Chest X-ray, PA view. Patient: 32 years old, sex M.
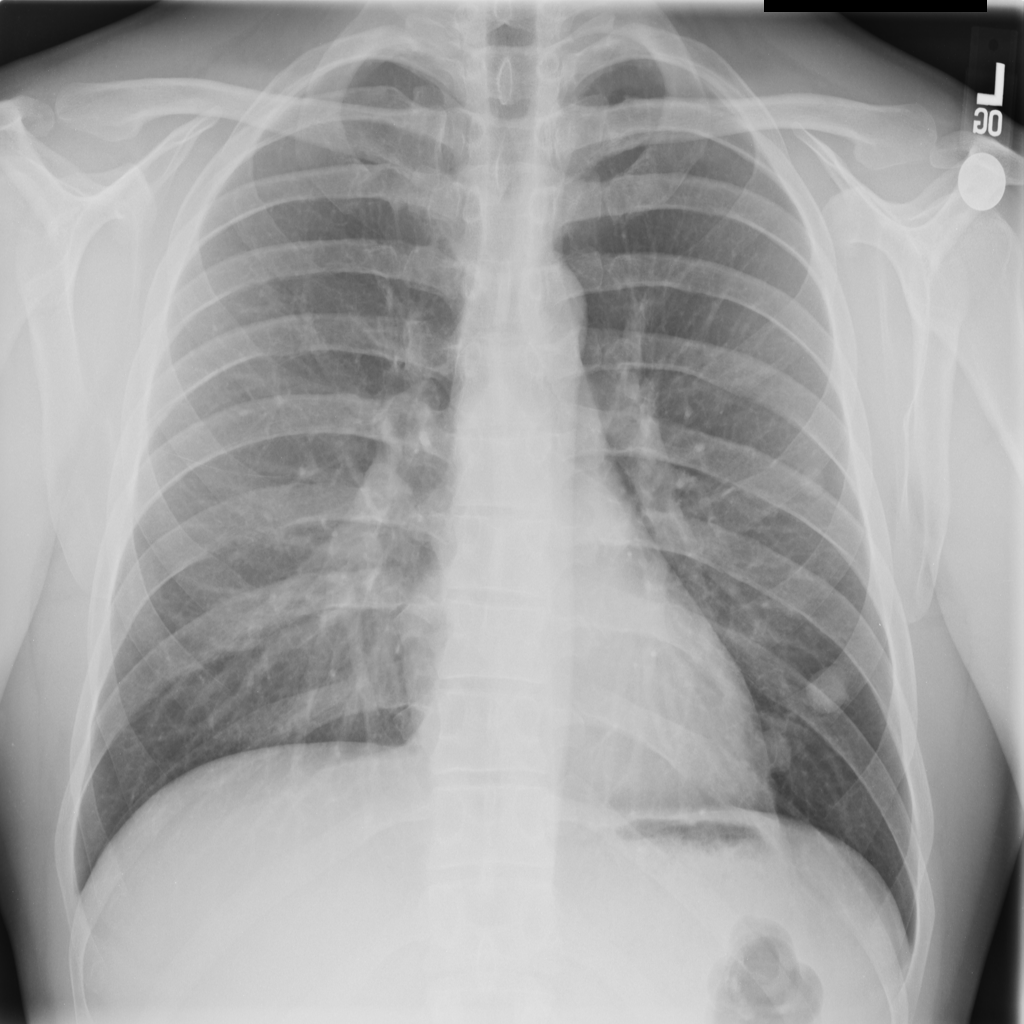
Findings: Nodule